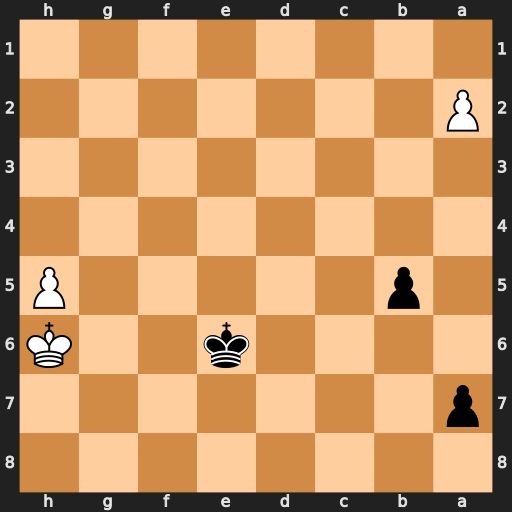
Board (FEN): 8/p7/4k2K/1p5P/8/8/P7/8
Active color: b
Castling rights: -
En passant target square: -
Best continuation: Kf6 Kh7 Kf7